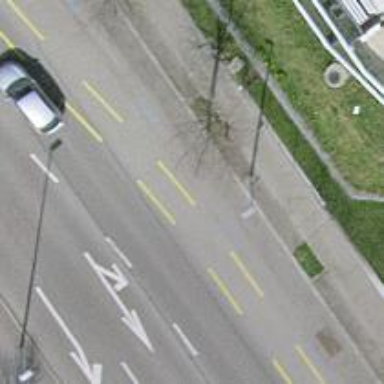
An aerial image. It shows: Diagonal street-side parking with asphalt surface.